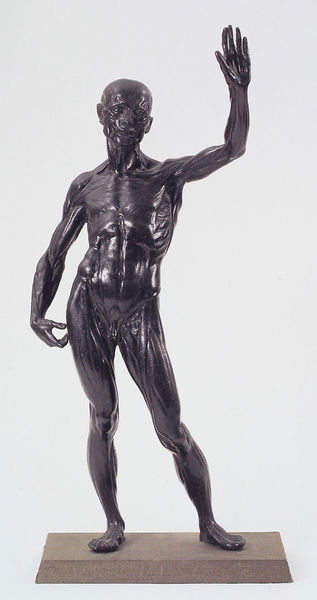
Titel: “Écorché Statuette”
Künstler: Ludovico Cigoli
Institution: London, Victoria and Albert Museum
Schlagwörter: fuß, hand, kopf, körper, mann, nackt, weiß, finger, marmor, ohr, schwarz, beige, anatomie, arm, arme, augen, gesicht, mensch, sockel, stein, hals, bach, figur, ohren, lächeln, bein, studie, füsse, muskeln, glanz, glatze, nabel, bauch, podest, knie, knochen, penis, standbild, winken, sehnen, glied, musekln, beuch, körperwelten